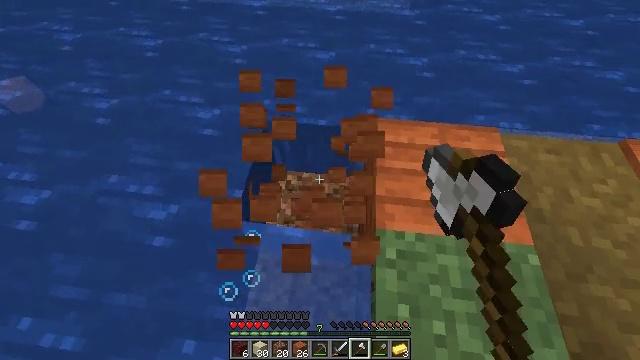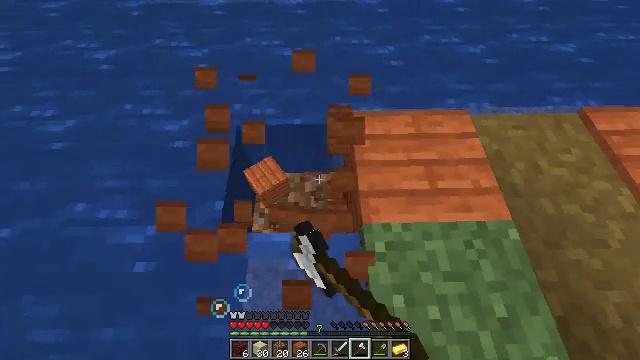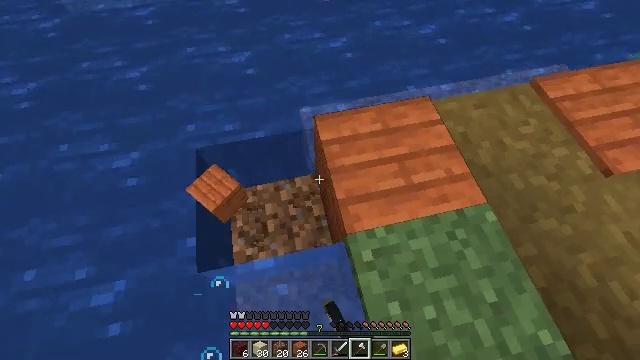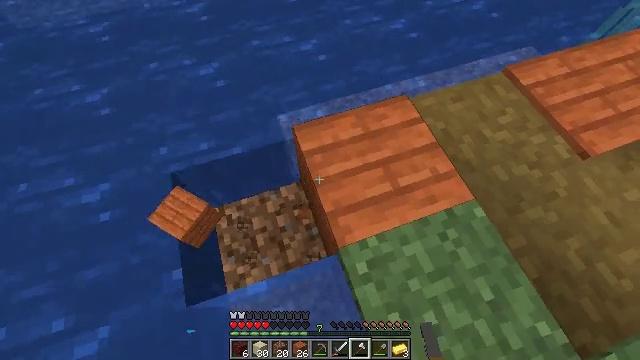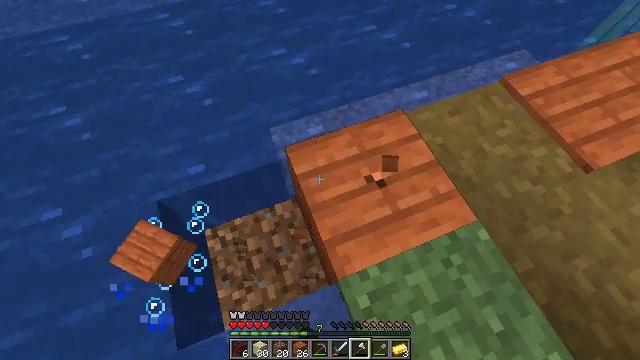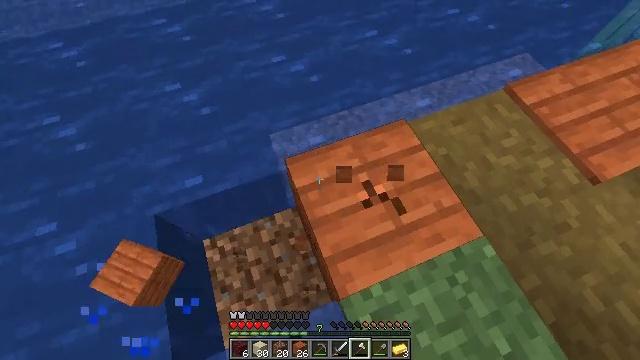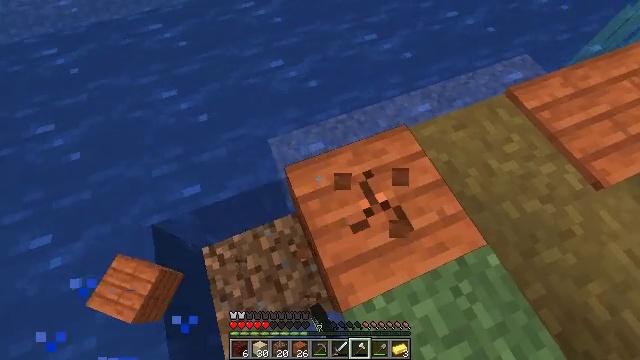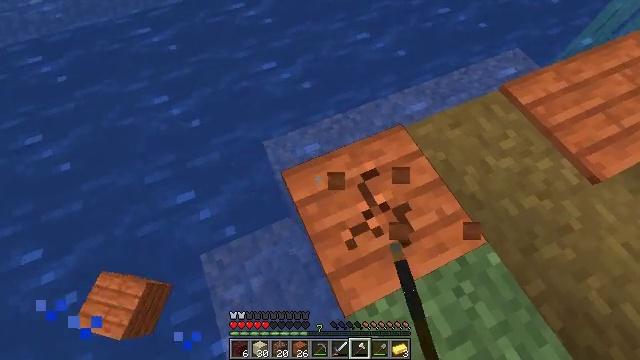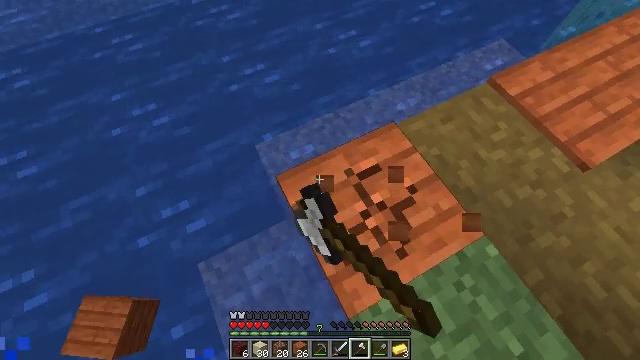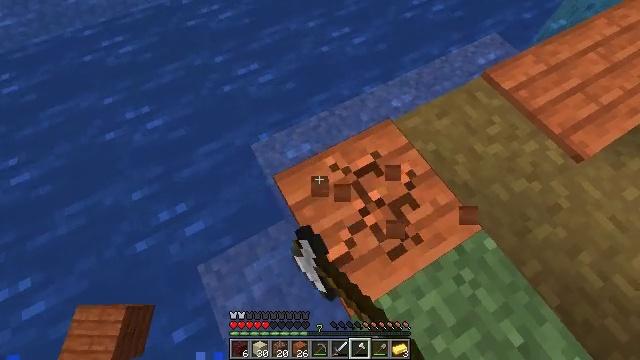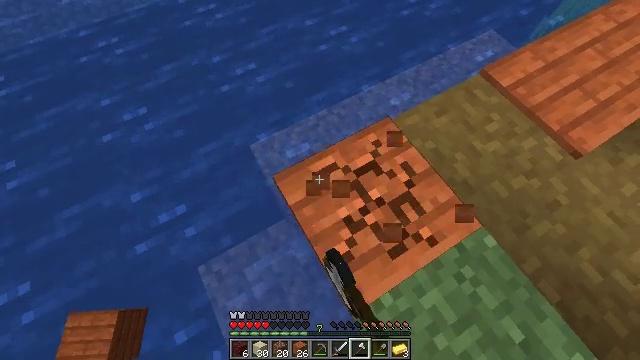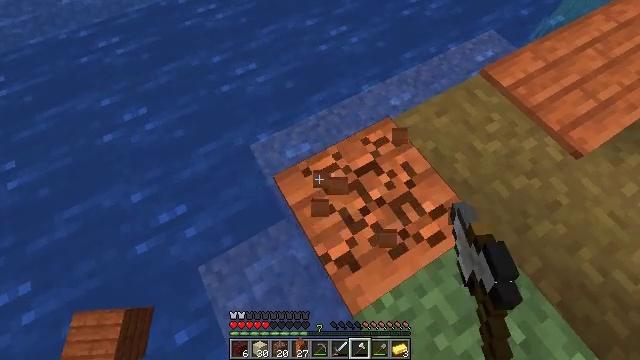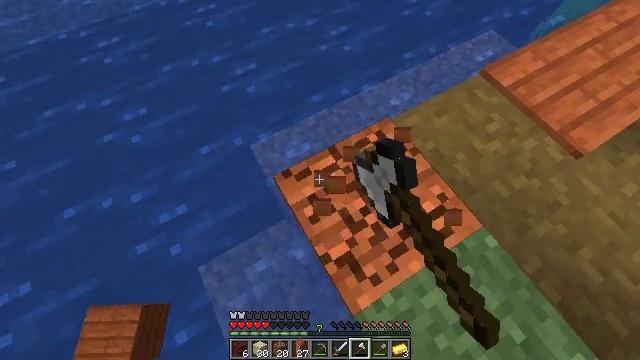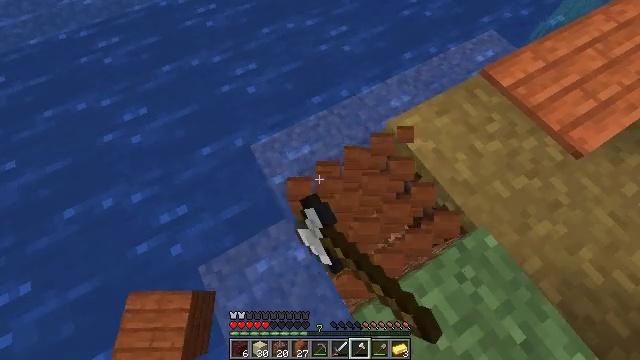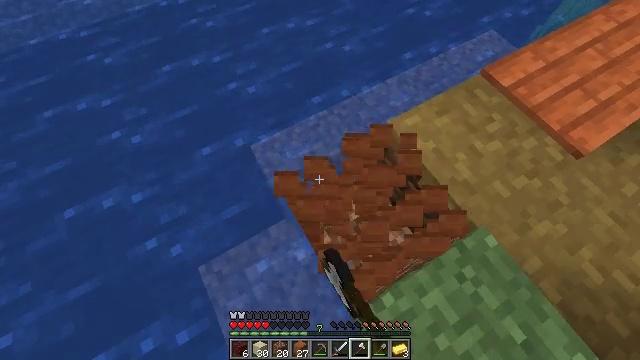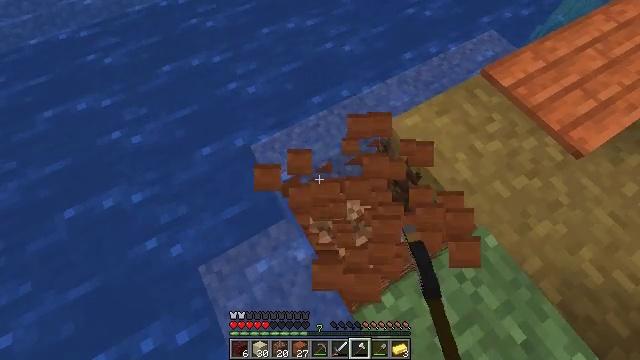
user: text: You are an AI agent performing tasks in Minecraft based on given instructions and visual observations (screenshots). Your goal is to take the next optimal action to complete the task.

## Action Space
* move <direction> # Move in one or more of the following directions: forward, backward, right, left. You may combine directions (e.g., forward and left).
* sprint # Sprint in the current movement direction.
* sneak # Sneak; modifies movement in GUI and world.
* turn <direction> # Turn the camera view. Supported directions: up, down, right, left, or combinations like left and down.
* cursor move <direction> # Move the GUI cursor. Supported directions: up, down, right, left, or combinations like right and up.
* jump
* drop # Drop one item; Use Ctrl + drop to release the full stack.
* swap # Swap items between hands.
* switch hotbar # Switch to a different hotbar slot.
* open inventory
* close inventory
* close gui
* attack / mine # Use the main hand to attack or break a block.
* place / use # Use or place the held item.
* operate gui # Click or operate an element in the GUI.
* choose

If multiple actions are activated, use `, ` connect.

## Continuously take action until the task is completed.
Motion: motion action
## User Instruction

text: Break the existing acacia planks.
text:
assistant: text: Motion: move forward, turn right and down, attack / mine
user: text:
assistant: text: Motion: move forward, turn right and down, attack / mine
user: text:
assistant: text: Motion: move forward, turn right and down, attack / mine
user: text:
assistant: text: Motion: move forward, turn right, attack / mine
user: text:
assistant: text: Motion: attack / mine
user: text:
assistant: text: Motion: attack / mine
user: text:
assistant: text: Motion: turn right, attack / mine
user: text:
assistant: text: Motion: turn right, attack / mine
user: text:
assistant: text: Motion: turn right, attack / mine
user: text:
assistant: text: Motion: attack / mine
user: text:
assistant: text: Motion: attack / mine
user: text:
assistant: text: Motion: attack / mine
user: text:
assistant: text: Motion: attack / mine
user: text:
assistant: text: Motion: attack / mine
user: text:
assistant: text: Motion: attack / mine
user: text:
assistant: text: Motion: attack / mine
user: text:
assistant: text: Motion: attack / mine
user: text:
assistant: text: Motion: attack / mine